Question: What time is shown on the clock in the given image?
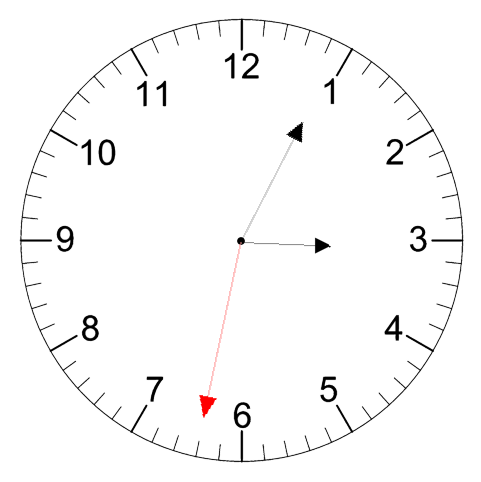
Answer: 03:04:32